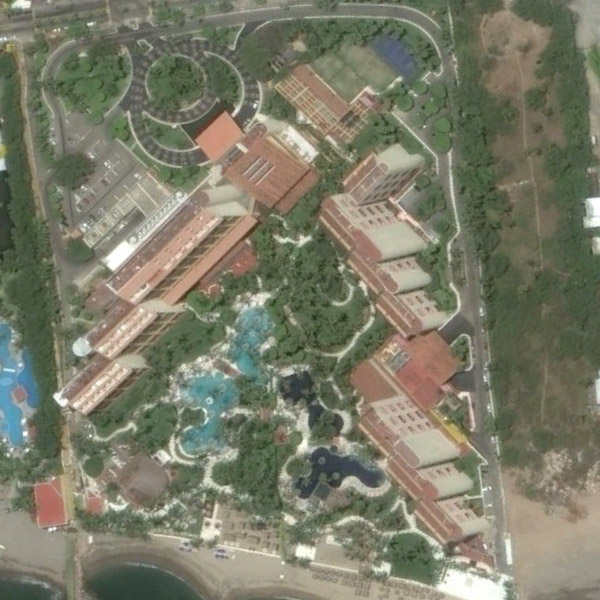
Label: Resort